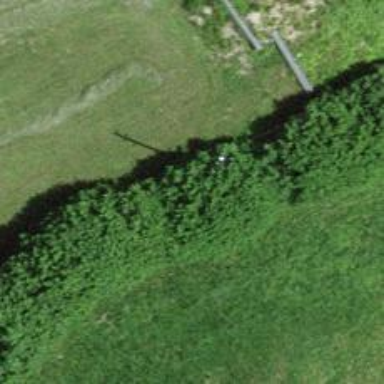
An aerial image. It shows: Minor power line.